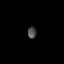
Tissue: prostate
Cell type: Fibroblasts
Senescence score: 0.7986
Nuclear area (px): 97
Mean DAPI intensity: 76.907